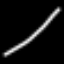
Label: line